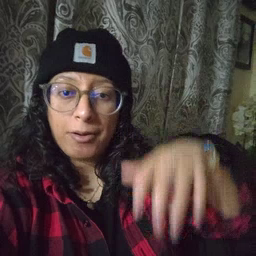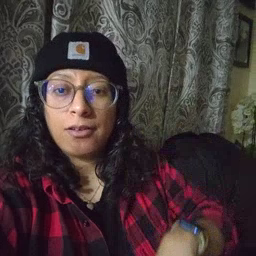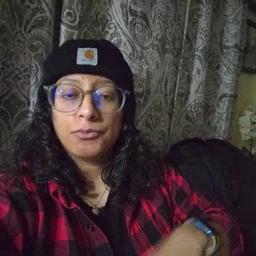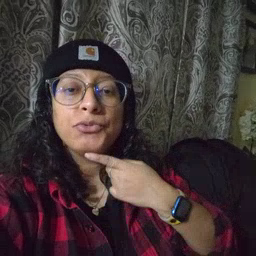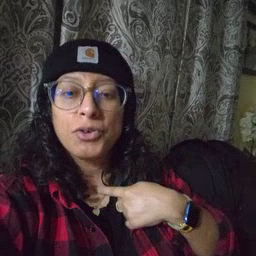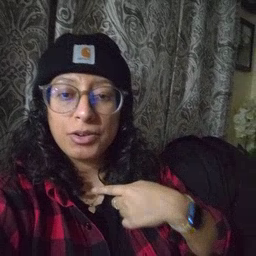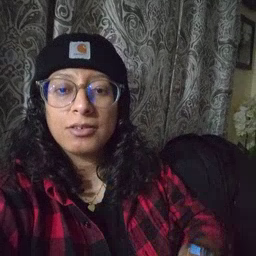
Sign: thirsty